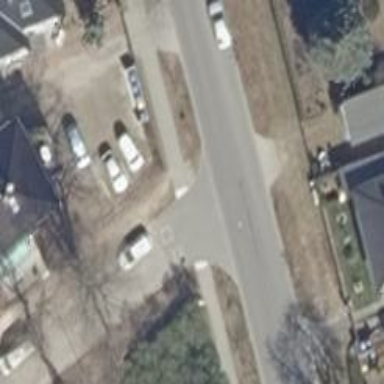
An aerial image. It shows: Unmarked road crossing.